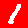
Digit: 1